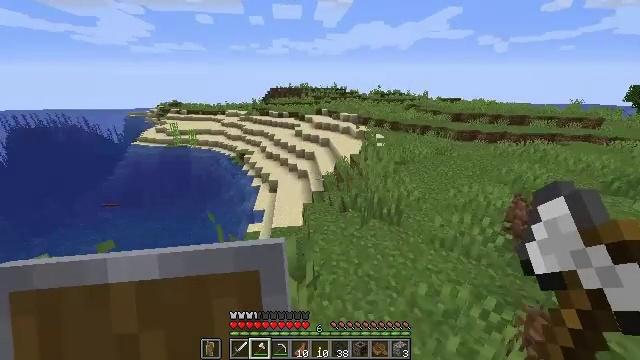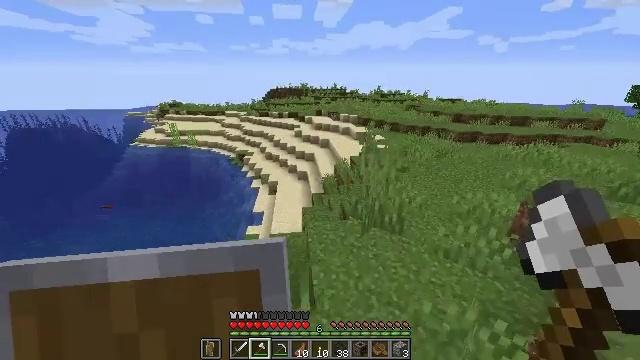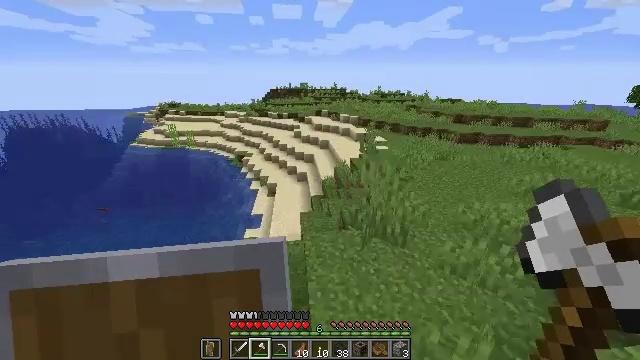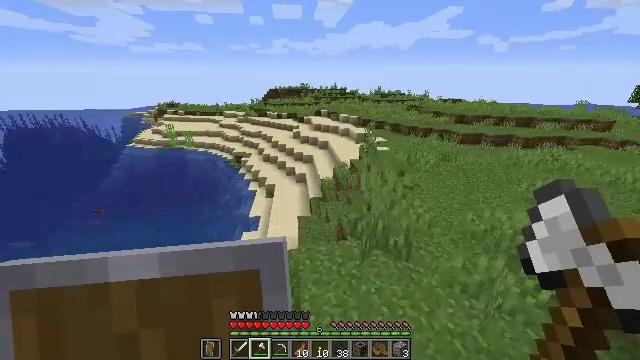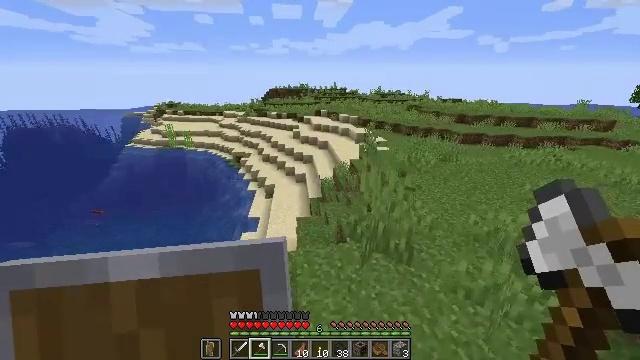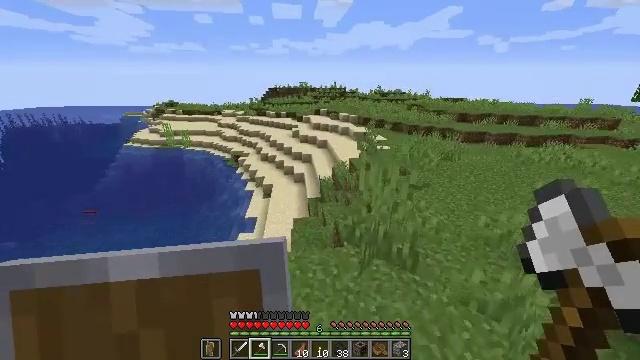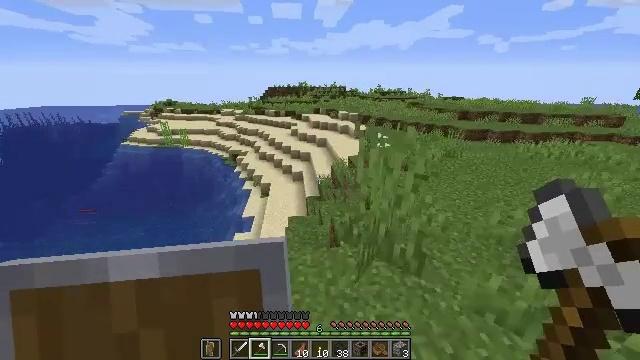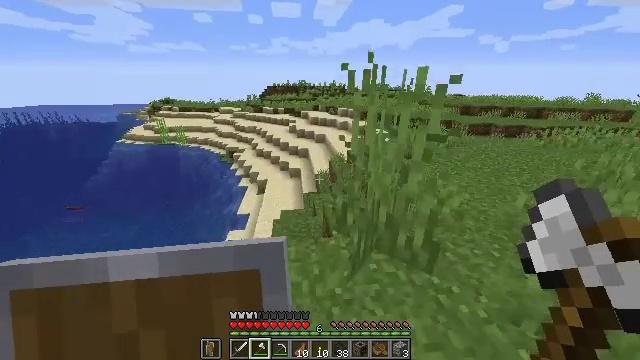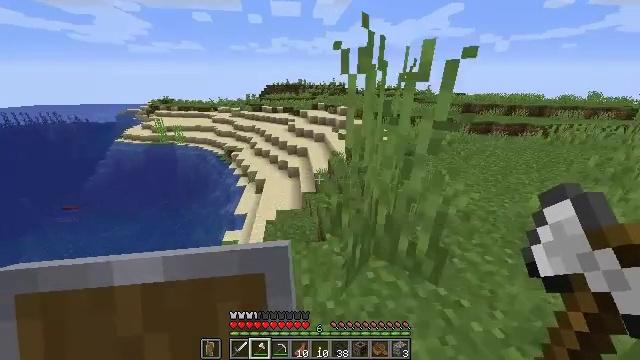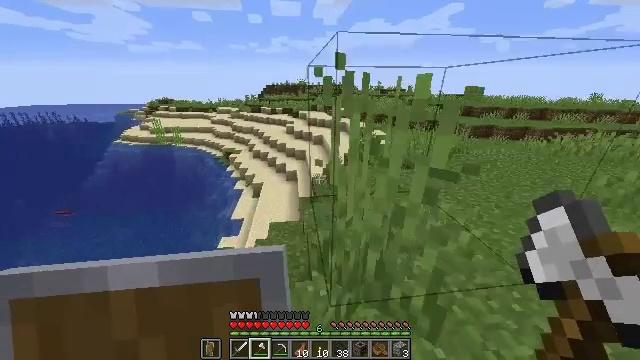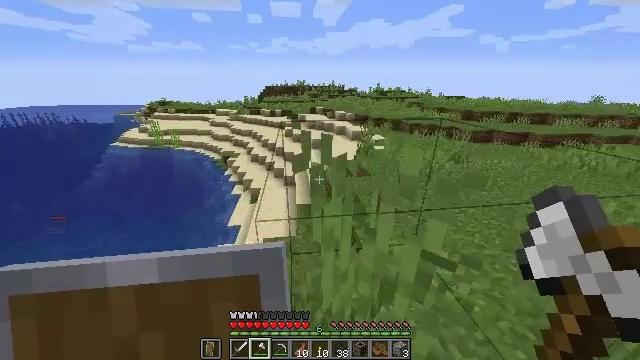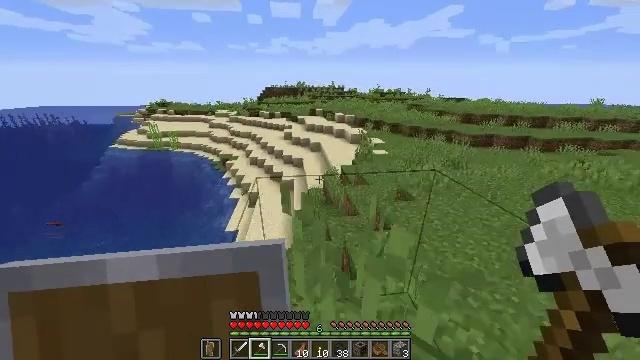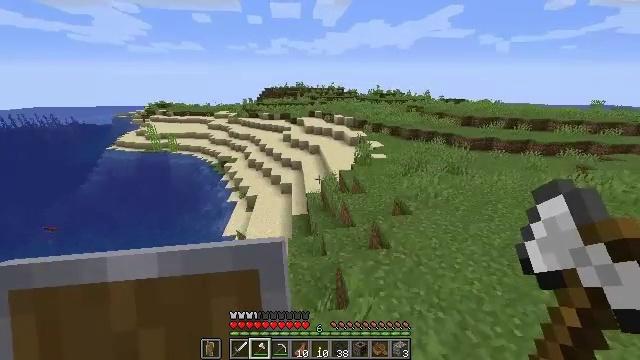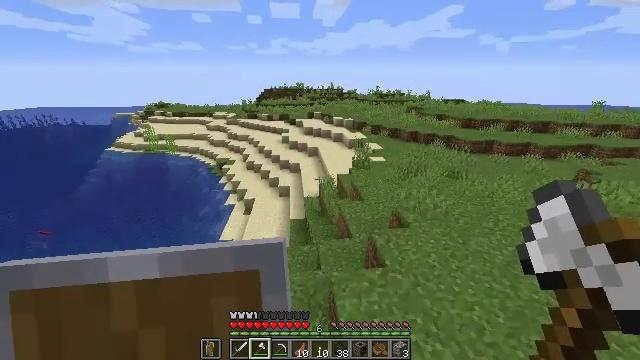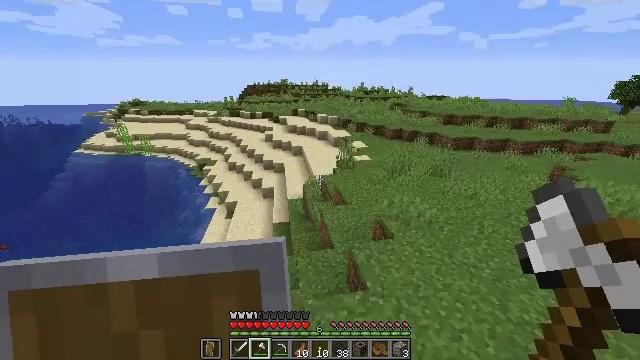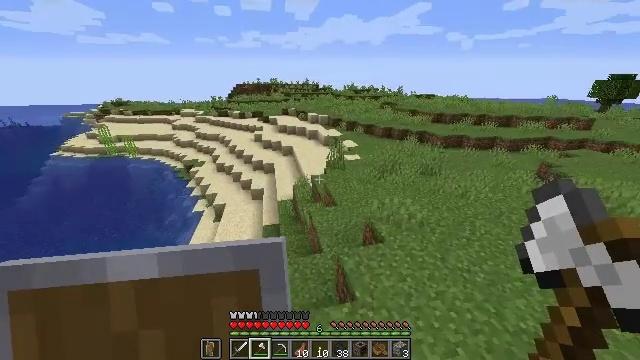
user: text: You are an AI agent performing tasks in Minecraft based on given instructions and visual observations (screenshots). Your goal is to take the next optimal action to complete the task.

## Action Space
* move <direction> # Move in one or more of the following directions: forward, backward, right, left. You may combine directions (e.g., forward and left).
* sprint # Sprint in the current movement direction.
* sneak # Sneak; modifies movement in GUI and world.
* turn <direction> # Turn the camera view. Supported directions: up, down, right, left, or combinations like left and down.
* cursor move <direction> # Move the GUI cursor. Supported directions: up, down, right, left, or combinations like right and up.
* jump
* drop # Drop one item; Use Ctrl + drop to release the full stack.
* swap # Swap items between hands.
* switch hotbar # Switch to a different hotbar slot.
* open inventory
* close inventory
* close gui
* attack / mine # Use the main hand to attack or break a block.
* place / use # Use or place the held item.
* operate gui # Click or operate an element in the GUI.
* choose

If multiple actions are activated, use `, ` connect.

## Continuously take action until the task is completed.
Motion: motion action
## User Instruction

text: Break the sugar cane.
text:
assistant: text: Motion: move forward and move right, jump
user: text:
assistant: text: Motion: move forward and move right, jump
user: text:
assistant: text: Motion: move forward and move right, jump
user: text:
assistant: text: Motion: move forward and move right, jump
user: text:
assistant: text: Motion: move forward and move right, jump
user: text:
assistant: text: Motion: move forward and move right, jump
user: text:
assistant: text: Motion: move forward and move right, jump
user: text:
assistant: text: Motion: move forward and move right, jump
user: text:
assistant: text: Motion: move forward and move right, jump
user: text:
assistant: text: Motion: move forward and move right, jump
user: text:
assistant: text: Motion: move forward and move right, jump
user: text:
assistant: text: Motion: move forward and move right, jump
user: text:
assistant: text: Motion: move forward and move right, jump
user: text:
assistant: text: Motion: move forward and move right, turn right, jump
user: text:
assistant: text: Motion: move forward and move right, turn right, jump
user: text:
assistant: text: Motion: move forward and move right, jump
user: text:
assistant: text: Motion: move forward and move right, jump
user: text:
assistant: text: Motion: move forward and move right, jump
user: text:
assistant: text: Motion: move forward, jump
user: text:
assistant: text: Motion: move forward, turn right, jump
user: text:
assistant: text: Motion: move forward, turn right, jump
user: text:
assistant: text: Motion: move forward, jump
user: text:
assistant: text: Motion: move forward, jump
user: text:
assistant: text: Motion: move forward, jump
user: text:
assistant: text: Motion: move forward, jump
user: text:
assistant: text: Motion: move forward, jump
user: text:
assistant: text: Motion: move forward, jump
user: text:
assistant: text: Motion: move forward, jump
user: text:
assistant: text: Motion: move forward, jump
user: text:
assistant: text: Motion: move forward, jump